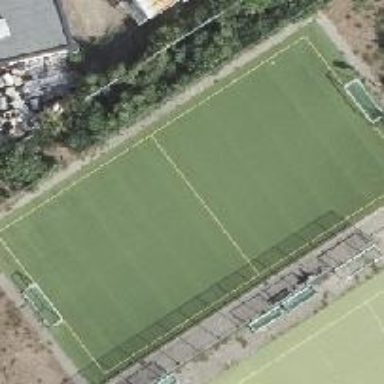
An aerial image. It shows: Field hockey pitch for leisure land sports.